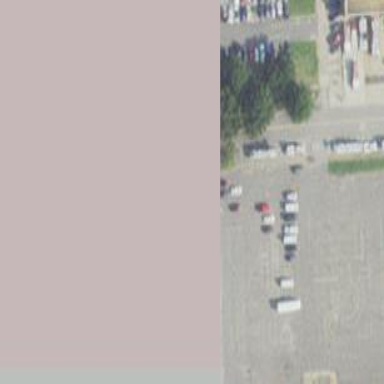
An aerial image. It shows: Parking area with surface.